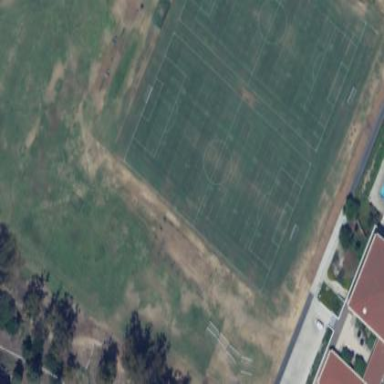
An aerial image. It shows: Soccer pitch for leisure land activities.